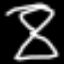
Label: hourglass